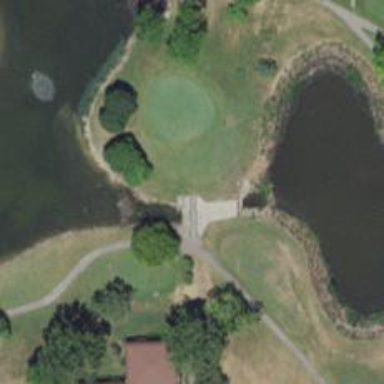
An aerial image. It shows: Footway that resembles golf path.